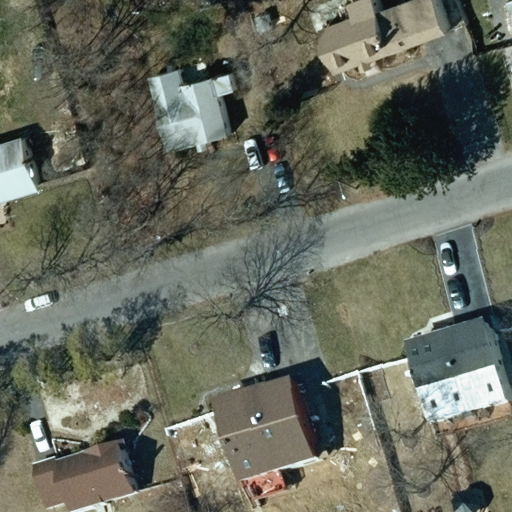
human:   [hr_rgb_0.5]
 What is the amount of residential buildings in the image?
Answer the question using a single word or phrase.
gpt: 7

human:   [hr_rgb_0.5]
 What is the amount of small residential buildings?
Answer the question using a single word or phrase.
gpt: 1

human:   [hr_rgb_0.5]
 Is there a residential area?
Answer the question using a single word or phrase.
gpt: yes

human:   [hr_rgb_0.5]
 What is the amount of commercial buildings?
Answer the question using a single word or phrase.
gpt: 0

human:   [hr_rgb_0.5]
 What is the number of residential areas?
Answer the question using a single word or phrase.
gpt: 1

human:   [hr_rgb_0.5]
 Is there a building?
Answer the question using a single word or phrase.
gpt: yes

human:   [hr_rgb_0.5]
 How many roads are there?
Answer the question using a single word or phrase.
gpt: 1

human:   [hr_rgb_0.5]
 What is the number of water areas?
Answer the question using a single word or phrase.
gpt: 0

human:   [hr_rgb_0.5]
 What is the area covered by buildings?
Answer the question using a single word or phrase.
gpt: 1194m2

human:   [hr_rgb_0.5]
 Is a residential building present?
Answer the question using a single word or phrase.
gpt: yes

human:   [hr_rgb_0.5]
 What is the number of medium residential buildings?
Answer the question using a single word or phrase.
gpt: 6

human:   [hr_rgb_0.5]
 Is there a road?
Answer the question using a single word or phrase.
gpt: yes

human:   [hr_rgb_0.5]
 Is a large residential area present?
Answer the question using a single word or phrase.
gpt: yes

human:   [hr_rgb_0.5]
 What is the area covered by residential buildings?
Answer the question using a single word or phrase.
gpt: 1192m2

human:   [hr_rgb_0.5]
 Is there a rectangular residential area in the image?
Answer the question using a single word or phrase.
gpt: yes

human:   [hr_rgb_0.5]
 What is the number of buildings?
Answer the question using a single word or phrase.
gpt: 8

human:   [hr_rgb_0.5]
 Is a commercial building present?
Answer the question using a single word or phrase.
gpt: no

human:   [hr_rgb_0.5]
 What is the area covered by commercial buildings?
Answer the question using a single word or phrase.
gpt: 0m2

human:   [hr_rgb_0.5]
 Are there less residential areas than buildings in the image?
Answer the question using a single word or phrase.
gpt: yes

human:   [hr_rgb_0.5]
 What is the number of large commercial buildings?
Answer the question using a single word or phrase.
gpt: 0

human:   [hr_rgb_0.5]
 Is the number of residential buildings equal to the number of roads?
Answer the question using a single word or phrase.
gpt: no

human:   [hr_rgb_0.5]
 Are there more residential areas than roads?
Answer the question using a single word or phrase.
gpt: no

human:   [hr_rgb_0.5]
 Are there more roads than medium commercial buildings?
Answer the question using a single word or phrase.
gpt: yes

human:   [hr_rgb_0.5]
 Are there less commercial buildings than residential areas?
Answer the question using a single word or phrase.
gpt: yes

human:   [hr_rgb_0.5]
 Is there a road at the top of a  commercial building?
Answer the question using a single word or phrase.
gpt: no

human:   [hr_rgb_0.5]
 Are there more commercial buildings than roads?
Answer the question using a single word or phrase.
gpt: no

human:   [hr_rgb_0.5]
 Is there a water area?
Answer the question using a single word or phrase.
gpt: no

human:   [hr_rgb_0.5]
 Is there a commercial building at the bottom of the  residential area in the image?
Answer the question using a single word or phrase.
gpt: no

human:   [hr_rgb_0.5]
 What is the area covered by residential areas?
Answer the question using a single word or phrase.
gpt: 10619m2

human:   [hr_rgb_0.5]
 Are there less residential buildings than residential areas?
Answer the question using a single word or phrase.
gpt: no

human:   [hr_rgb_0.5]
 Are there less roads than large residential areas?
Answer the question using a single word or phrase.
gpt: no

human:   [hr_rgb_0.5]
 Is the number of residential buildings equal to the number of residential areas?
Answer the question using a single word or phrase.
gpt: no

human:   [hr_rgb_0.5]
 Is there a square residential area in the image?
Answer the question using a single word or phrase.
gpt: no

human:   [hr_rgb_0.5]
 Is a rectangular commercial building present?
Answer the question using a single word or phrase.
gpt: no

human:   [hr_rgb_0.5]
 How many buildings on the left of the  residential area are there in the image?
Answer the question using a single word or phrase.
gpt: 0

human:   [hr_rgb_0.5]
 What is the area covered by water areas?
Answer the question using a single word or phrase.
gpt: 0m2

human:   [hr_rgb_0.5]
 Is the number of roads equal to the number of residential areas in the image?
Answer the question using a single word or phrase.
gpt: yes

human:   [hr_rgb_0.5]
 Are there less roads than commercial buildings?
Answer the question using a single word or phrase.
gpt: no

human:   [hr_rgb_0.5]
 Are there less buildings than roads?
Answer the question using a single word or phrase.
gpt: no

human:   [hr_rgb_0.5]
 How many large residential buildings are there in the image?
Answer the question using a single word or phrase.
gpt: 0

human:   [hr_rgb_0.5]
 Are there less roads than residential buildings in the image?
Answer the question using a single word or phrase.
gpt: yes

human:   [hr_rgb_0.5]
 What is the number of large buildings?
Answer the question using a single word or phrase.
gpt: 0

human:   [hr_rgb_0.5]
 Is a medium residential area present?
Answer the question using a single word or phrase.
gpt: no

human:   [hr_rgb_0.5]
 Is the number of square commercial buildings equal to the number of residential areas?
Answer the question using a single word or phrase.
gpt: no

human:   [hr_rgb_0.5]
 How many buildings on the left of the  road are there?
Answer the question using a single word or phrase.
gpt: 4

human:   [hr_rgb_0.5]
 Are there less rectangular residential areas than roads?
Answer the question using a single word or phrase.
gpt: no

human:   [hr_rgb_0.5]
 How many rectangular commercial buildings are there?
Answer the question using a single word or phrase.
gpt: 0

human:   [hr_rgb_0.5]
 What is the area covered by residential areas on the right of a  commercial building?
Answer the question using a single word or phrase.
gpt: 0m2

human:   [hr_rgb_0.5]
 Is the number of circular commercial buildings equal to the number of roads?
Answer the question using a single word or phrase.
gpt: no

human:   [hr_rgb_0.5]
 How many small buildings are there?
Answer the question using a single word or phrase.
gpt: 2

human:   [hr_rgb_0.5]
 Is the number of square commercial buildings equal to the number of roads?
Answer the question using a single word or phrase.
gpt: no

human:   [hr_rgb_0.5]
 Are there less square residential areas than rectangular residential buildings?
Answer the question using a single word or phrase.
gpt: yes

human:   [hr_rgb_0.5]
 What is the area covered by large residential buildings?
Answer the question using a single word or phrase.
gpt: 0m2

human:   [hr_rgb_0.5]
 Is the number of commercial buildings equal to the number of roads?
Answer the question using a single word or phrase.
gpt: no

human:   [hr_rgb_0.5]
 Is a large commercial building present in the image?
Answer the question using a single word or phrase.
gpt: no

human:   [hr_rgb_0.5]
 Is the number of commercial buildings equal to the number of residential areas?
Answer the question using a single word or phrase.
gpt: no

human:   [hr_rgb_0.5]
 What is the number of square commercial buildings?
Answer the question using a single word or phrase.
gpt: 0

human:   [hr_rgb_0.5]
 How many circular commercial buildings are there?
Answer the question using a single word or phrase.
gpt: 0

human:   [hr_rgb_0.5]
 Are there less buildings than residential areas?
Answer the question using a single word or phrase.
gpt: no

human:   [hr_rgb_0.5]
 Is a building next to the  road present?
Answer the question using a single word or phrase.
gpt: yes

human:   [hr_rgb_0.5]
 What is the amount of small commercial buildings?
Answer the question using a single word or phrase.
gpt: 0

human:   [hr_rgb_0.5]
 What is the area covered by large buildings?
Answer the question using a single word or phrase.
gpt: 0m2

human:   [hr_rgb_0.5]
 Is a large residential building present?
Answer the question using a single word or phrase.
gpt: no

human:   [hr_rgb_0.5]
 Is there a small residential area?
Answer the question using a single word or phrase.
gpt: no